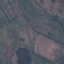
Land use / land cover: Pasture